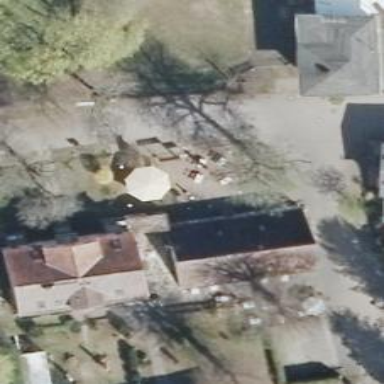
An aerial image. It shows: Restaurant.